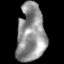
Tissue: lung
Cell type: T cells
Senescence score: 0.2163
Nuclear area (px): 1589
Mean DAPI intensity: 145.593